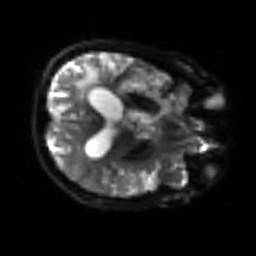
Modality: sbref
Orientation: axial
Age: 67
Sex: male
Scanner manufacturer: siemens
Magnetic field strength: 3 T
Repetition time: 3.2 s
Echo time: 0.081 s